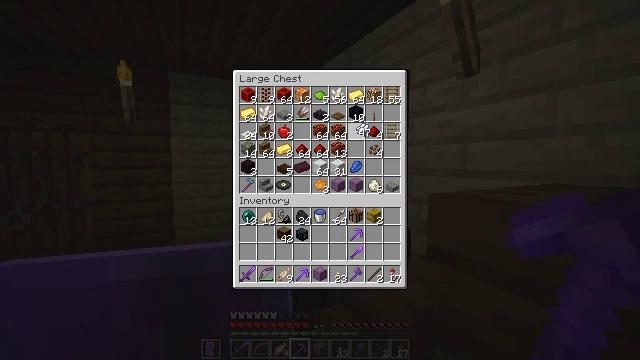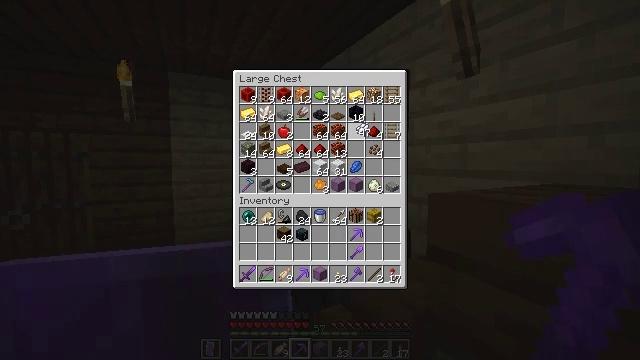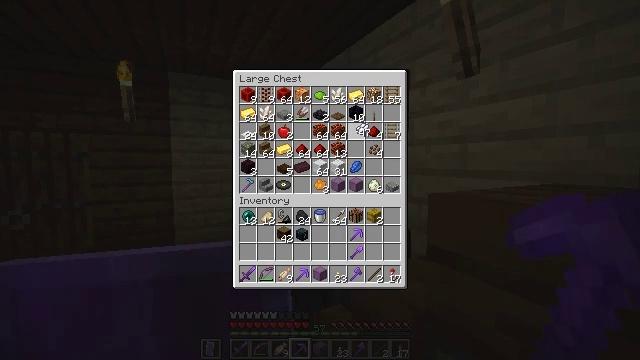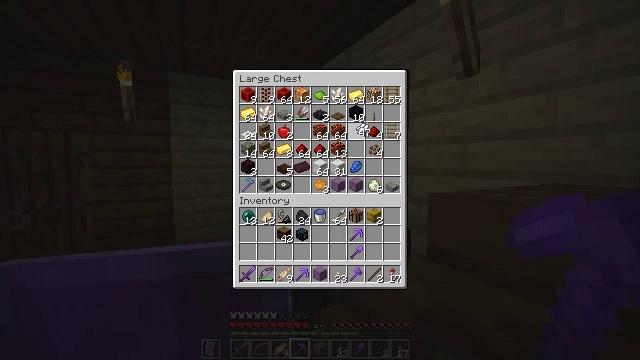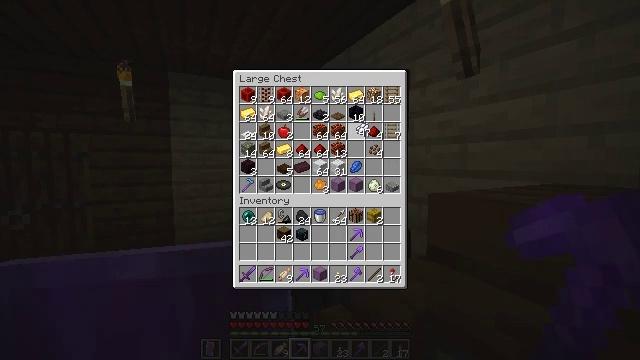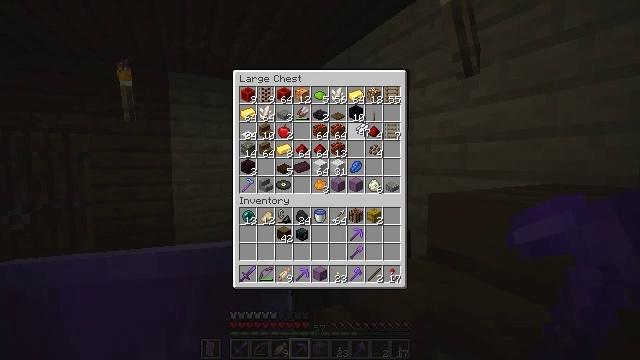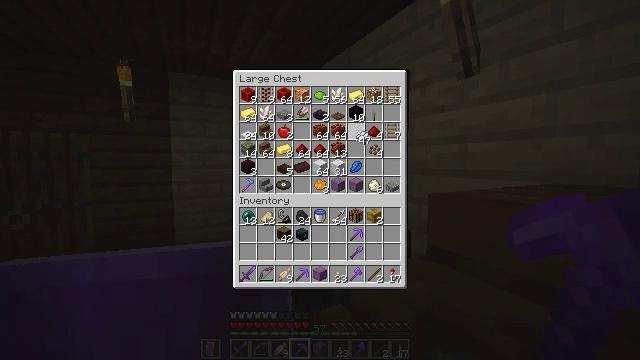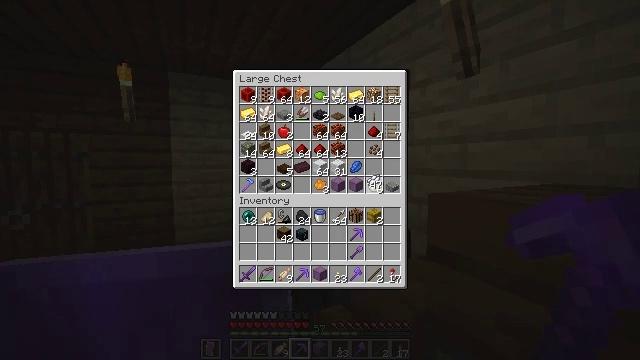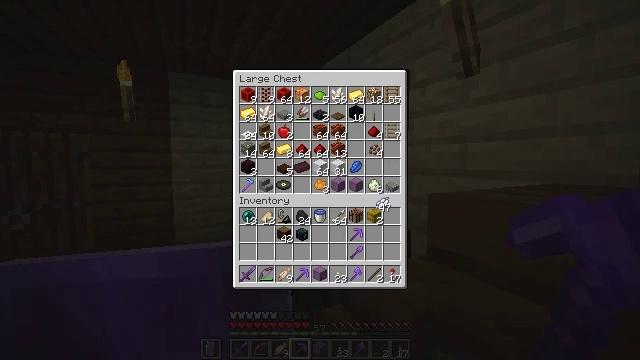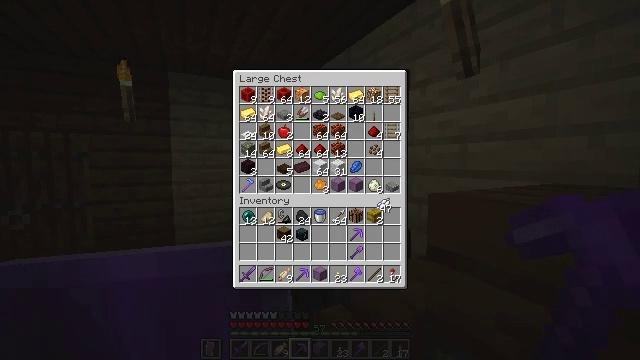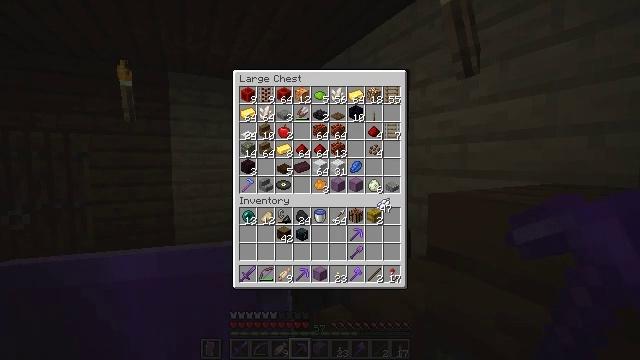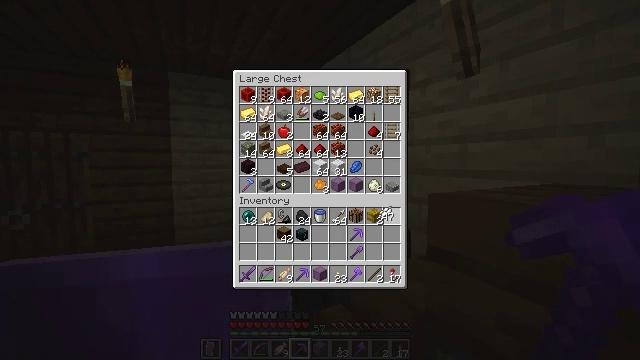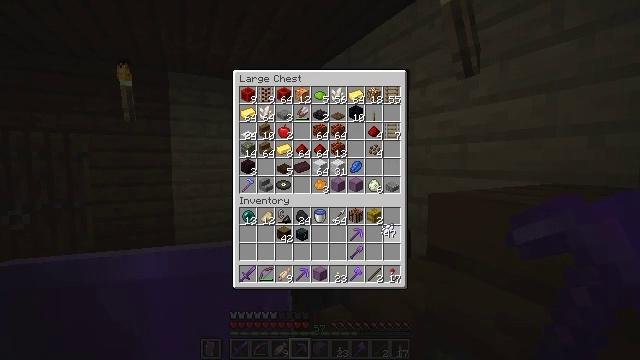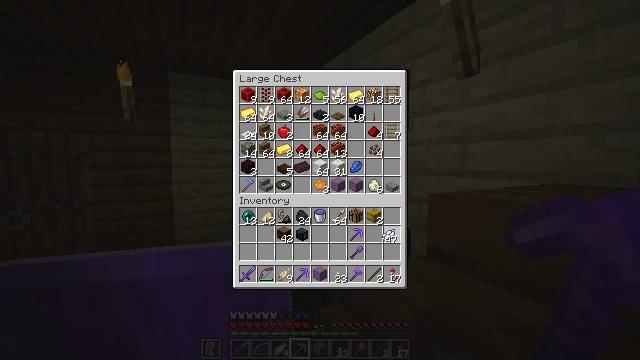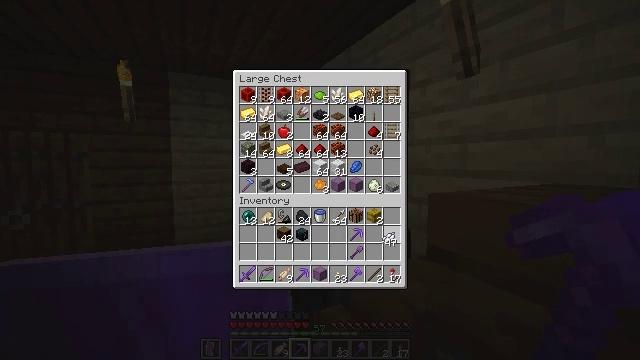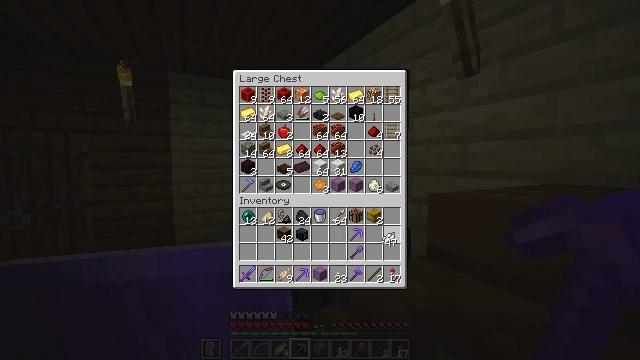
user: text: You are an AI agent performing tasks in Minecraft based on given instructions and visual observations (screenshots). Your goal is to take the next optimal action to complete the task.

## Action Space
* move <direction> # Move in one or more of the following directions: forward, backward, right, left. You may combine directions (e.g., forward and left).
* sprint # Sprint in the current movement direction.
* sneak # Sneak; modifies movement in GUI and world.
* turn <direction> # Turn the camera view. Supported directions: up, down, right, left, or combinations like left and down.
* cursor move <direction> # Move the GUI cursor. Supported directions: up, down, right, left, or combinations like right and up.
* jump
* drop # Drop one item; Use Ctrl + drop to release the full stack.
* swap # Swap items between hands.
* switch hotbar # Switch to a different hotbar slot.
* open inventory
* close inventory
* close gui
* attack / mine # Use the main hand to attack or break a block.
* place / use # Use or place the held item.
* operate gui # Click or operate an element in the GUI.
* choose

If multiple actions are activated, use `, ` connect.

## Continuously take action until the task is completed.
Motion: motion action
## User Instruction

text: craft item white shulker box
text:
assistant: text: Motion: no_op
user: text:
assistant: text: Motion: no_op
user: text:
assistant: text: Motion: no_op
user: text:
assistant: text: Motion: no_op
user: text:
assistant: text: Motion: no_op
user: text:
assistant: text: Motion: turn down
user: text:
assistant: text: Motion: turn right and down
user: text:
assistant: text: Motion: turn right and down
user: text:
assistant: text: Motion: no_op
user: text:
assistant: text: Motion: no_op
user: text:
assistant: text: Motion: turn down
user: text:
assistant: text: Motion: turn down
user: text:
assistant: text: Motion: no_op
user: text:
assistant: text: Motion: no_op
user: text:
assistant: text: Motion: no_op
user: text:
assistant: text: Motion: use / place
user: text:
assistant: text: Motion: use / place
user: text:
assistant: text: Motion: use / place
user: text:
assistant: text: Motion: no_op
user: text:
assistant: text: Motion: no_op
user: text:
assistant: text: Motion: no_op
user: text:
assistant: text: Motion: no_op
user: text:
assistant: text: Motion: turn left and up
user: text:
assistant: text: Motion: turn up
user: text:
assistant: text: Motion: turn up
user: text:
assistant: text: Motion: turn up
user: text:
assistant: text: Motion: no_op
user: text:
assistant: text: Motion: no_op
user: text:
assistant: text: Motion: no_op
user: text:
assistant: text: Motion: no_op